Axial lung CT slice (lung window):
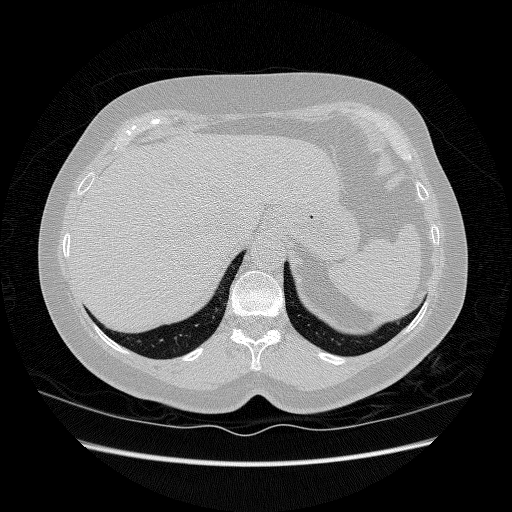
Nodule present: no